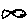
Label: fish